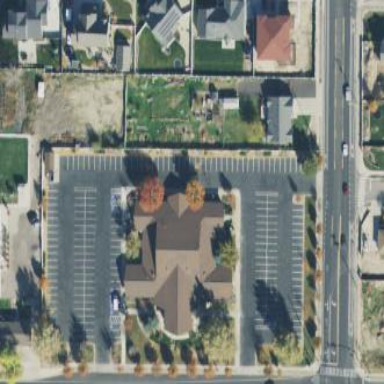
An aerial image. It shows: Building serving as place of worship.